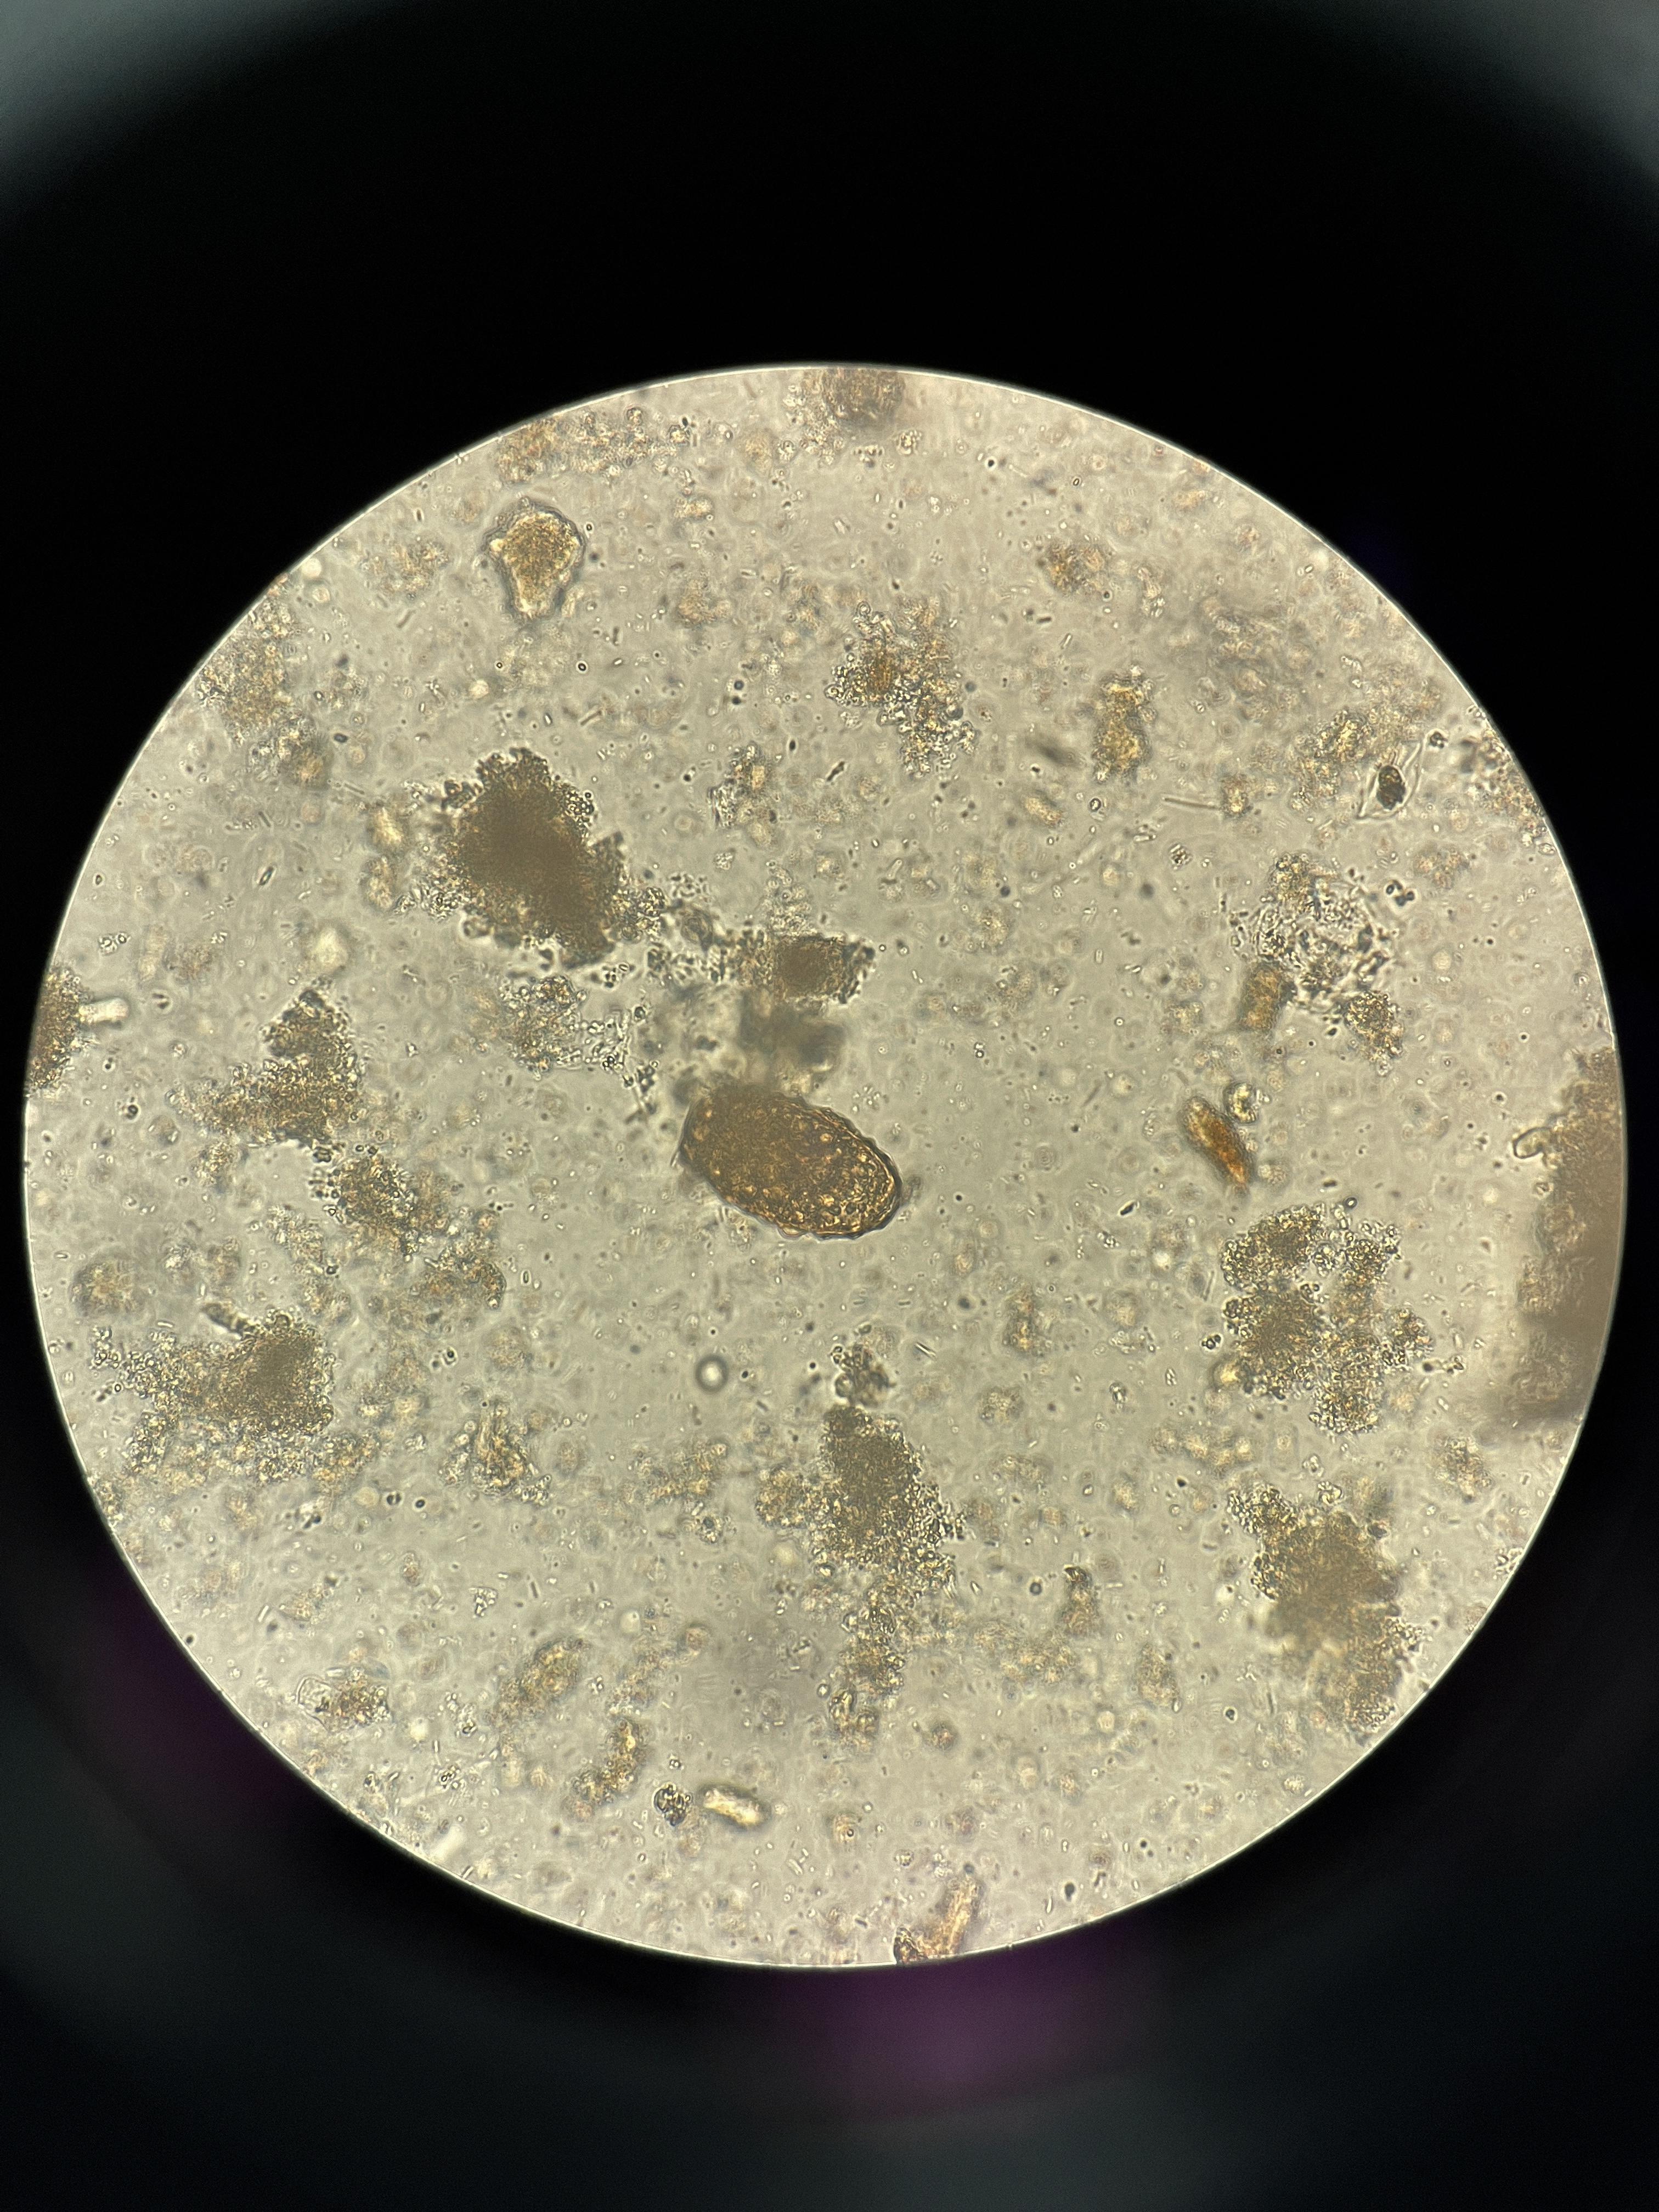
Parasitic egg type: Ascaris lumbricoides